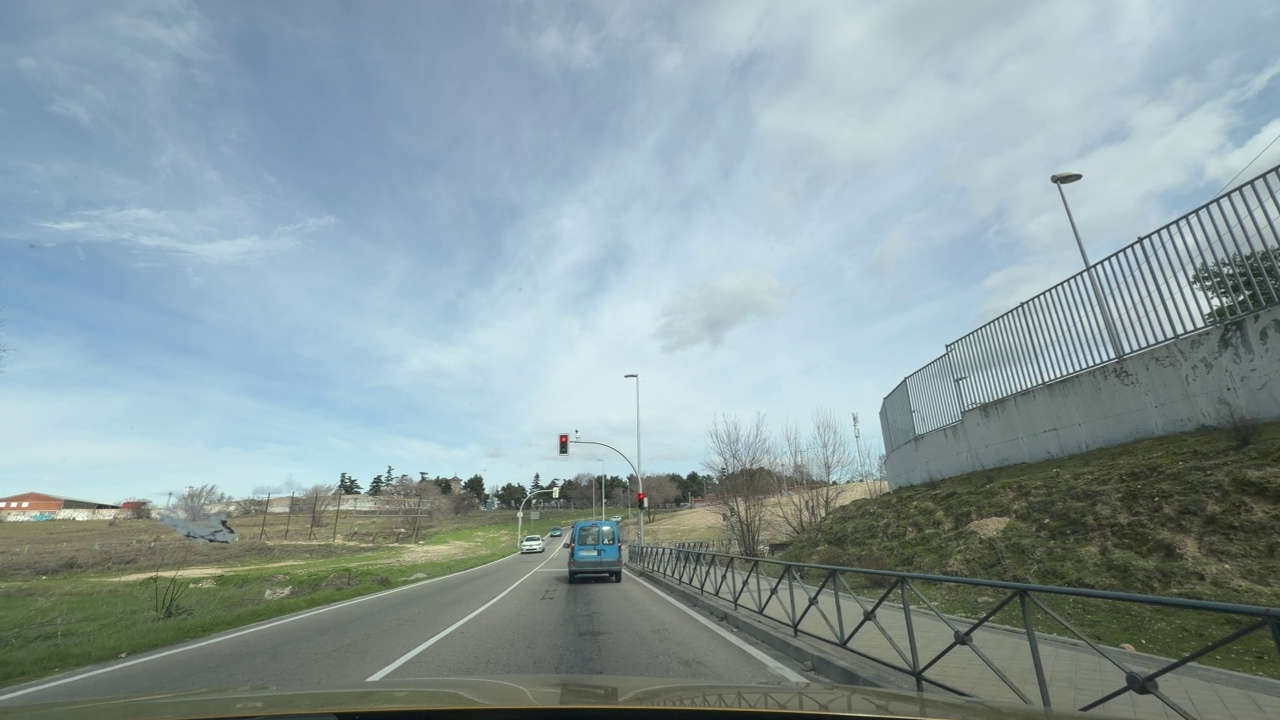
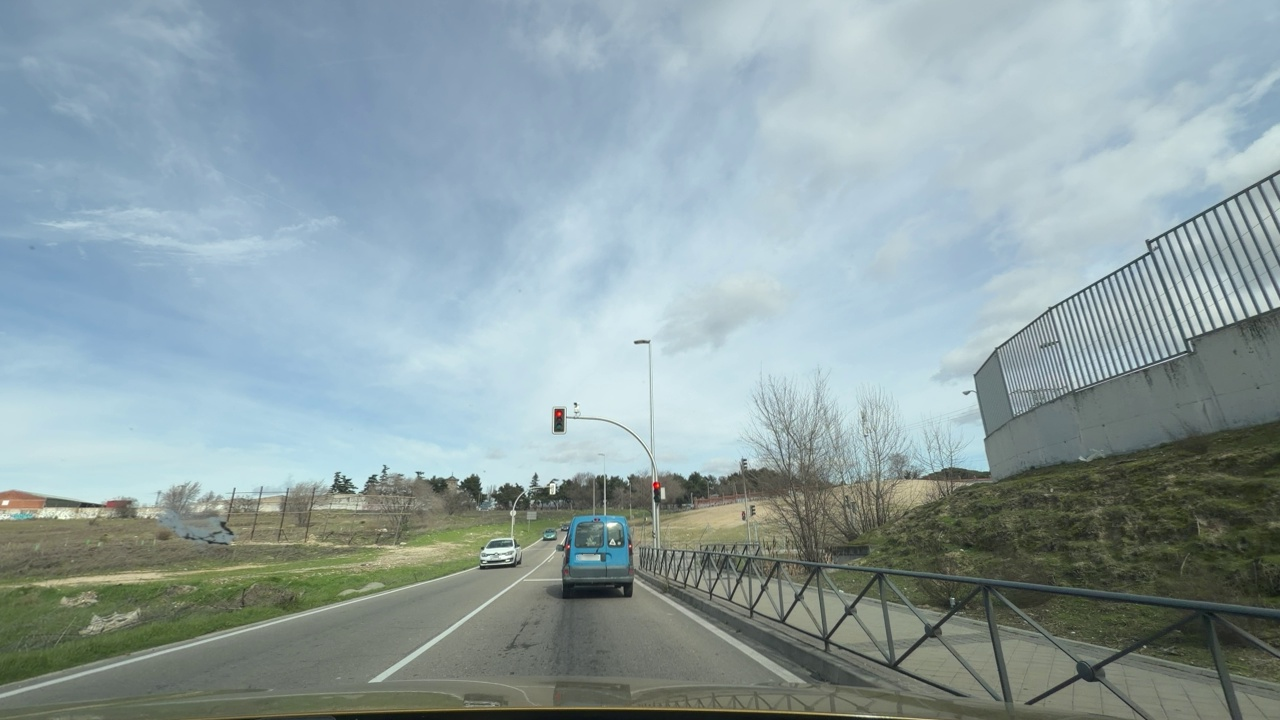
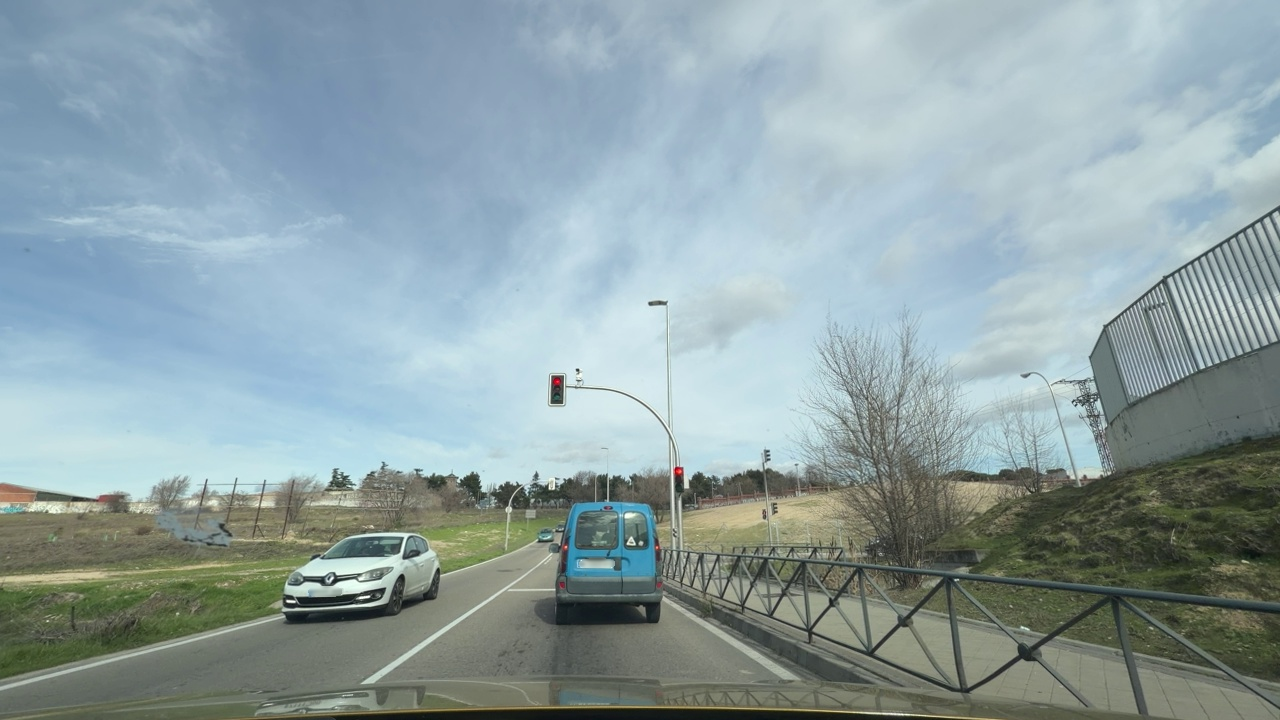
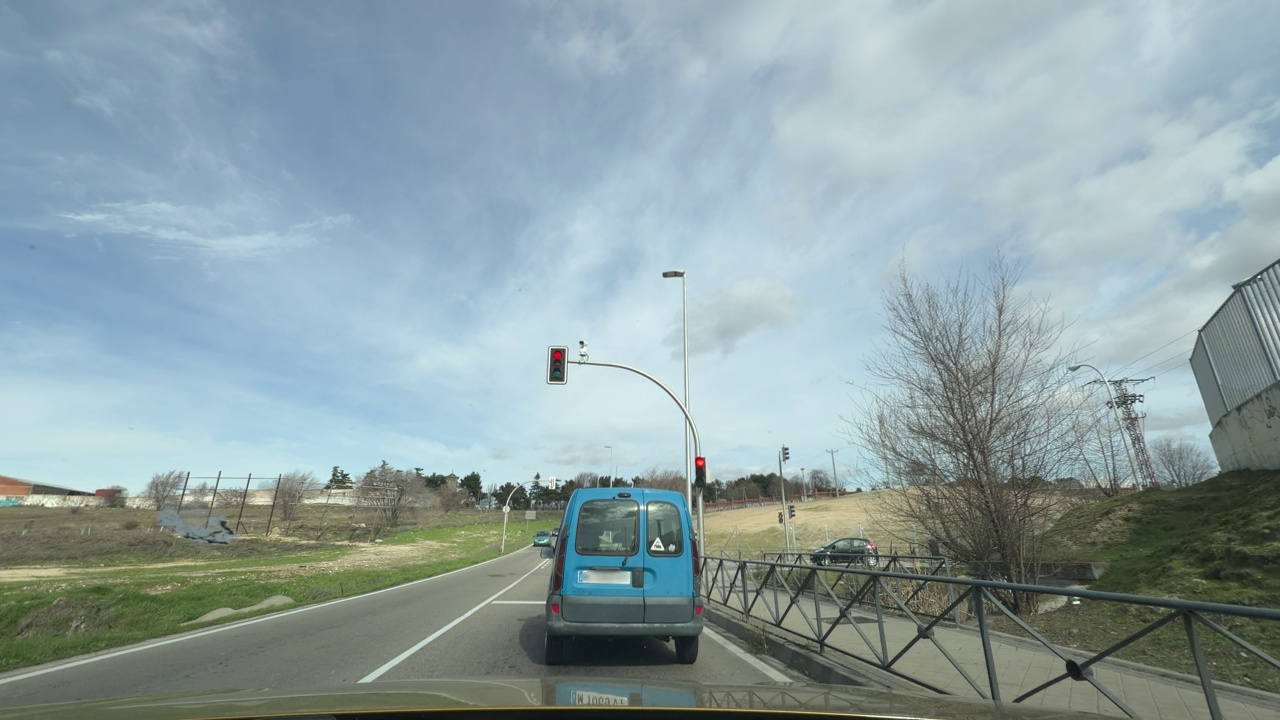
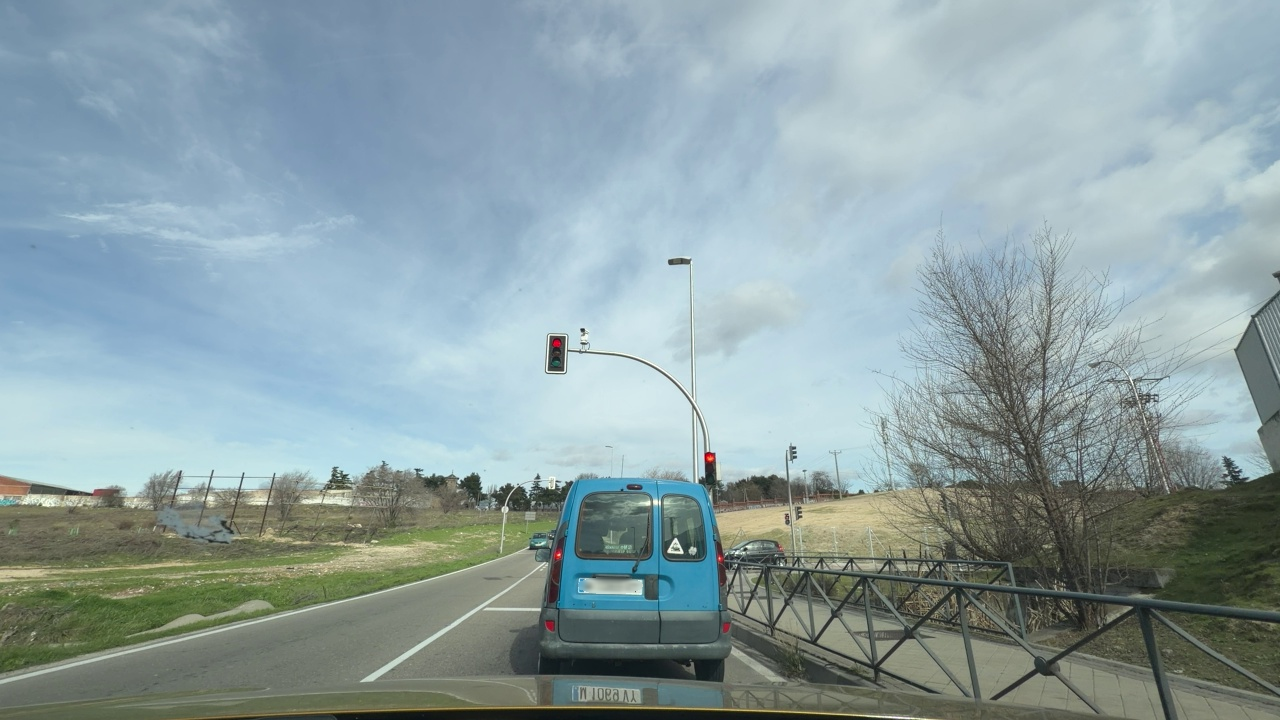
Situation: Traffic light
Question: Do you observe any red traffic light regulating the ego lane?
Answer: Yes
Reasoning: A red traffic light can be seen ahead of the ego vehicle indicating the ego vehicle to stop.

Situation: Traffic light
Question: What is the color of the traffic light regulating the ego lane?
Answer: Red
Reasoning: The traffic light regulating the ego lane is currently red.

Situation: Traffic light
Question: Is the ego vehicle positioned in a dedicated right-turn lane before the traffic light?
Answer: No
Reasoning: Nothing seen in the images indicate the ego lane is a right-turn only lane.

Situation: Traffic light
Question: Is the ego vehicle positioned in a dedicated left-turn lane before the traffic light?
Answer: No
Reasoning: There are not any markings or signs that indicate the ego lane is a left-turn only lane. Also there is no possibility of turning left since there is no road seen turning left.

Situation: Traffic light
Question: Are multiple traffic lights regulating the ego direction of travel displaying different colors simultaneously?
Answer: No
Reasoning: There is only one traffic light regulating the ego direction.